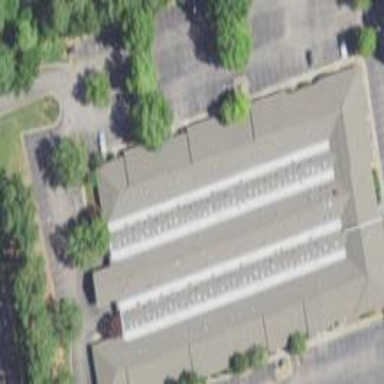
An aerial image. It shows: Commercial building.